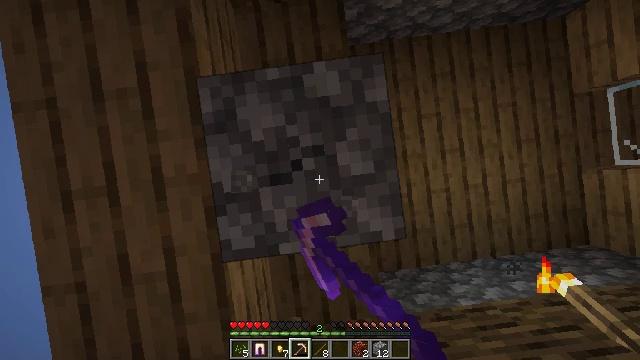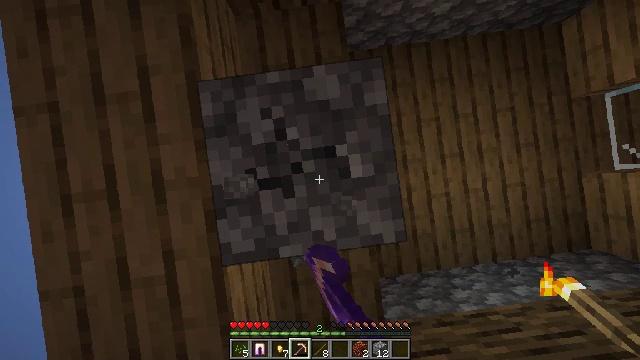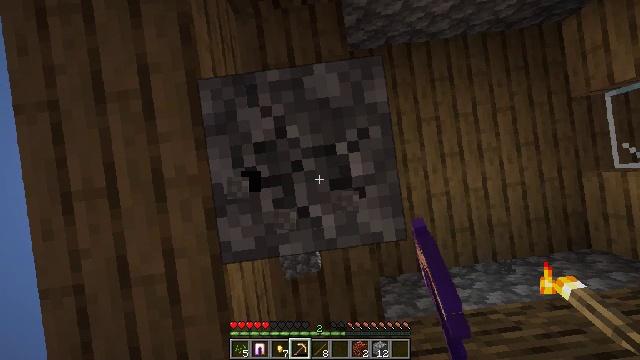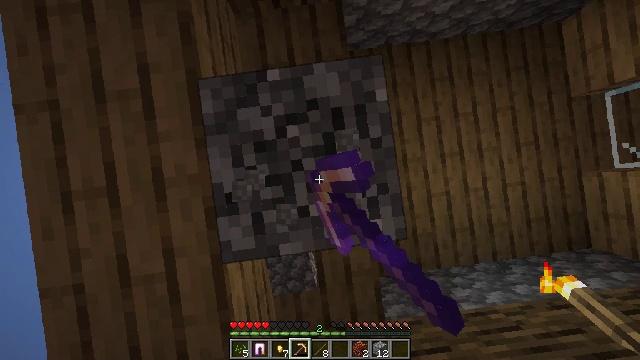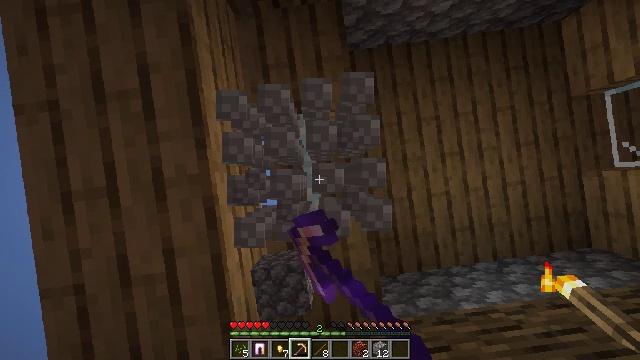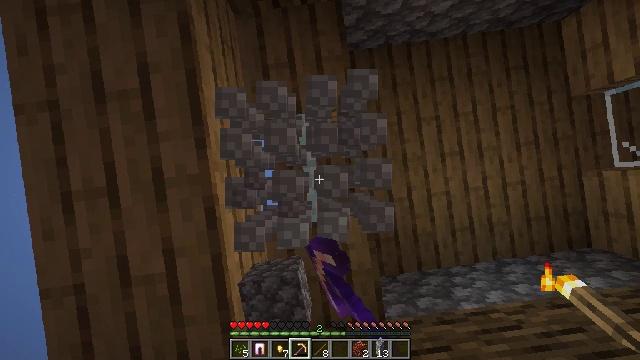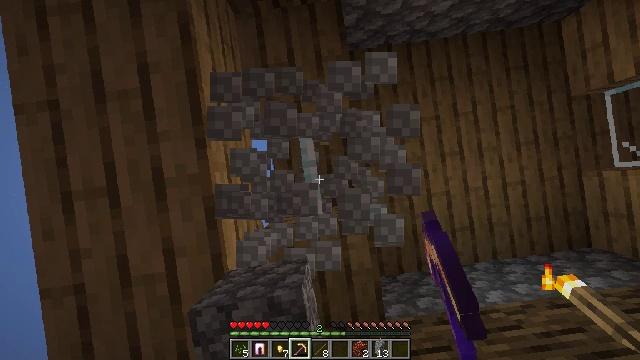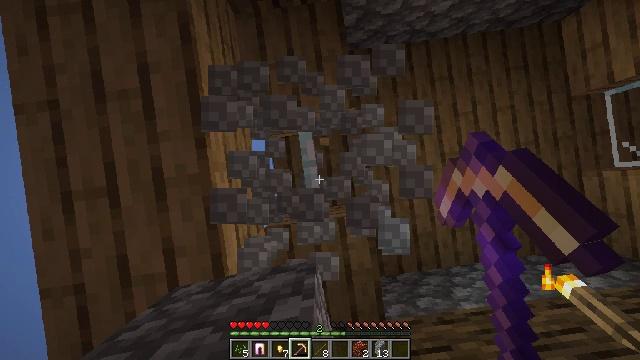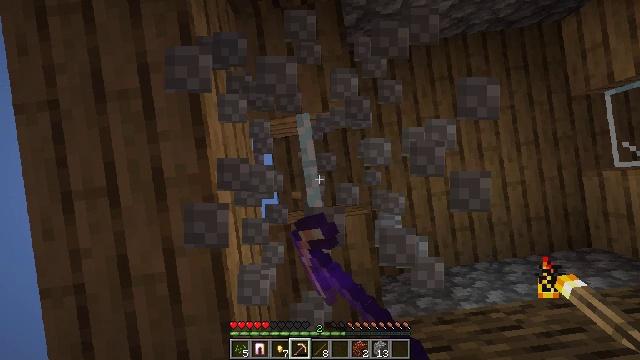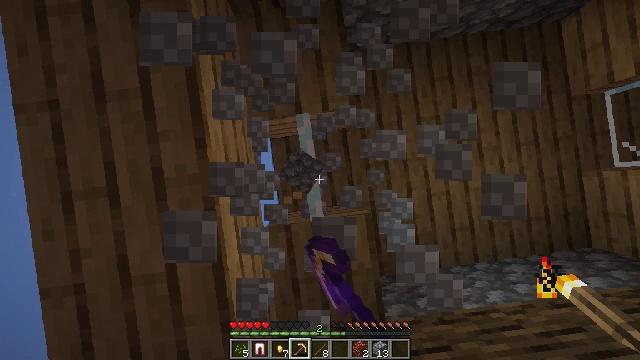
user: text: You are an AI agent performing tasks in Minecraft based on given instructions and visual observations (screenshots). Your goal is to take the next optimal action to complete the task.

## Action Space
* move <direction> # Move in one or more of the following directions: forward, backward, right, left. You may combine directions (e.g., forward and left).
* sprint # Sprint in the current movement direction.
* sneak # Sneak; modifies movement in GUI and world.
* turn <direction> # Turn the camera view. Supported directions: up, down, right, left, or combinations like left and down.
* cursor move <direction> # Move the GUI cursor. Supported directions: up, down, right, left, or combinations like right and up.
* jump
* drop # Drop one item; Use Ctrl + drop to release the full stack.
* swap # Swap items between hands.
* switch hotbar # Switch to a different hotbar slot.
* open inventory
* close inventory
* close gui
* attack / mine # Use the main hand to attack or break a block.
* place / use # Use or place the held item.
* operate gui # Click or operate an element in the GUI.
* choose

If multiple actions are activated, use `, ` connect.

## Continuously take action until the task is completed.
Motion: motion action
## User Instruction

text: Mine cobblestone to craft tools and furnaces.
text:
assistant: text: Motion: turn up, attack / mine
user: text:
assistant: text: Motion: turn up, attack / mine
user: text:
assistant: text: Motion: turn up, attack / mine
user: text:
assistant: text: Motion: turn up, attack / mine
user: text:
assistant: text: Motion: attack / mine
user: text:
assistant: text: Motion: attack / mine
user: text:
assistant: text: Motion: attack / mine
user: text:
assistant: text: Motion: attack / mine
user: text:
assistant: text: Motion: attack / mine
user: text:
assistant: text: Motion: attack / mine